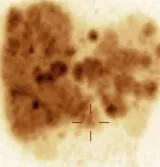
(B, C) Somatostatin receptor scintigraphy showing metabolically receptor-mediated progression within the liver and primary tumor of the pancreatic head.
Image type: medical_photograph (skin_photograph)